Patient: sex M, age 72
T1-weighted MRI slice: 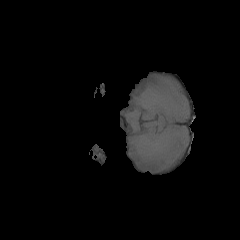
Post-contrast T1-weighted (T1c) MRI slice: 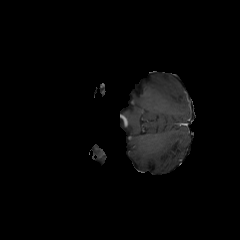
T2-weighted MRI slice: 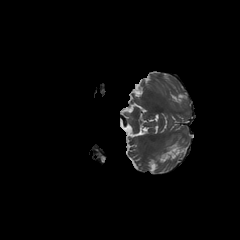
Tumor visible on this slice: no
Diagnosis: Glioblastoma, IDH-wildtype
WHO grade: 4